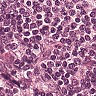
Metastatic tissue present: no